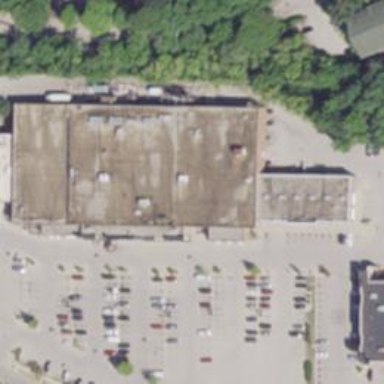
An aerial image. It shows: Supermarket.